Question: I need to validate that the UNC connection credentials are valid and pass through authentication, for each virtual directory.
I'm using <URL> API to manage my IIS configurations.
The API does exposes the Username and password for the UNC connection, but I can't find the test connection results (see screenshot).
Is there a way to retrieve the test results via the API? If not, are you familiar of other approaches to the issue?
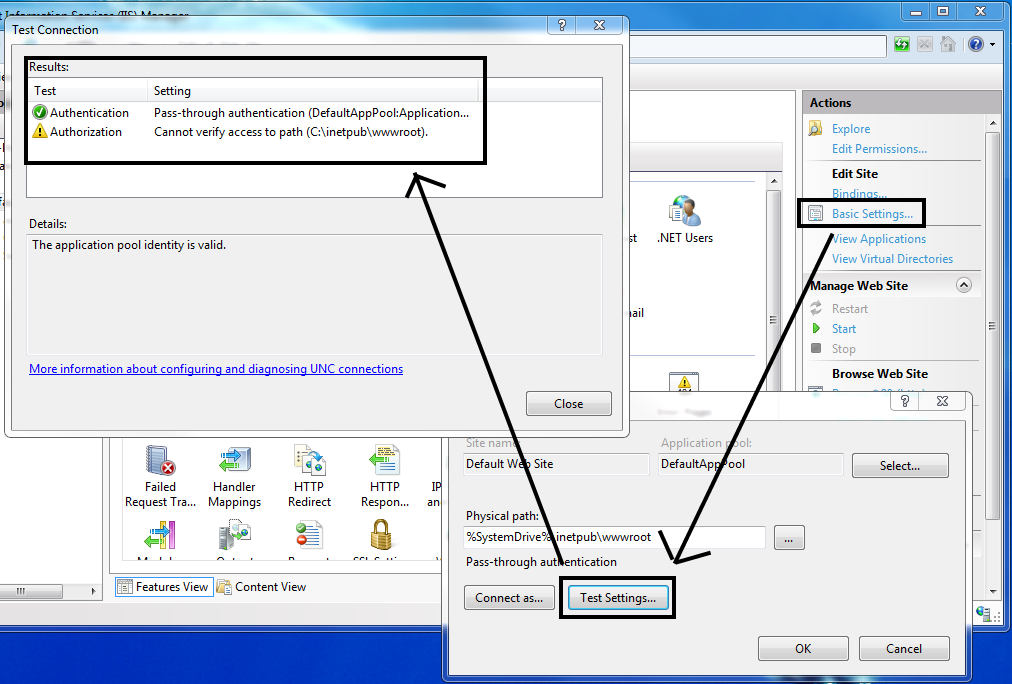
Answer: If you search a bit with .NET Reflector, you will find that the code behind this dialog is located in the 'Microsoft.Web.Management.Iis.dll' assembly. This assembly is located in the GAC (if you use Reflector, just do File / Open Global Assembly Cache, and choose this DLL).
To be more precise, the code is implemented in a the 'Microsoft.Web.Management.Iis.WebObjects.WebObjectsTestConnectionHelper' class, method 'public PropertyBag TestConnection(PropertyBag bag)'.
Unfortunately this class is non public, as the code is quite specific to IIS, and not a general "unc connection testing code". However, the whole implementation is located here, so you can really understand what it's doing by looking at it using Reflector and 1) reproduce it using your own code, or 2) call it using reflection mechanisms. What must be in the input PropertyBag can be determined by looking at the method (and sub methods) body.